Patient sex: M
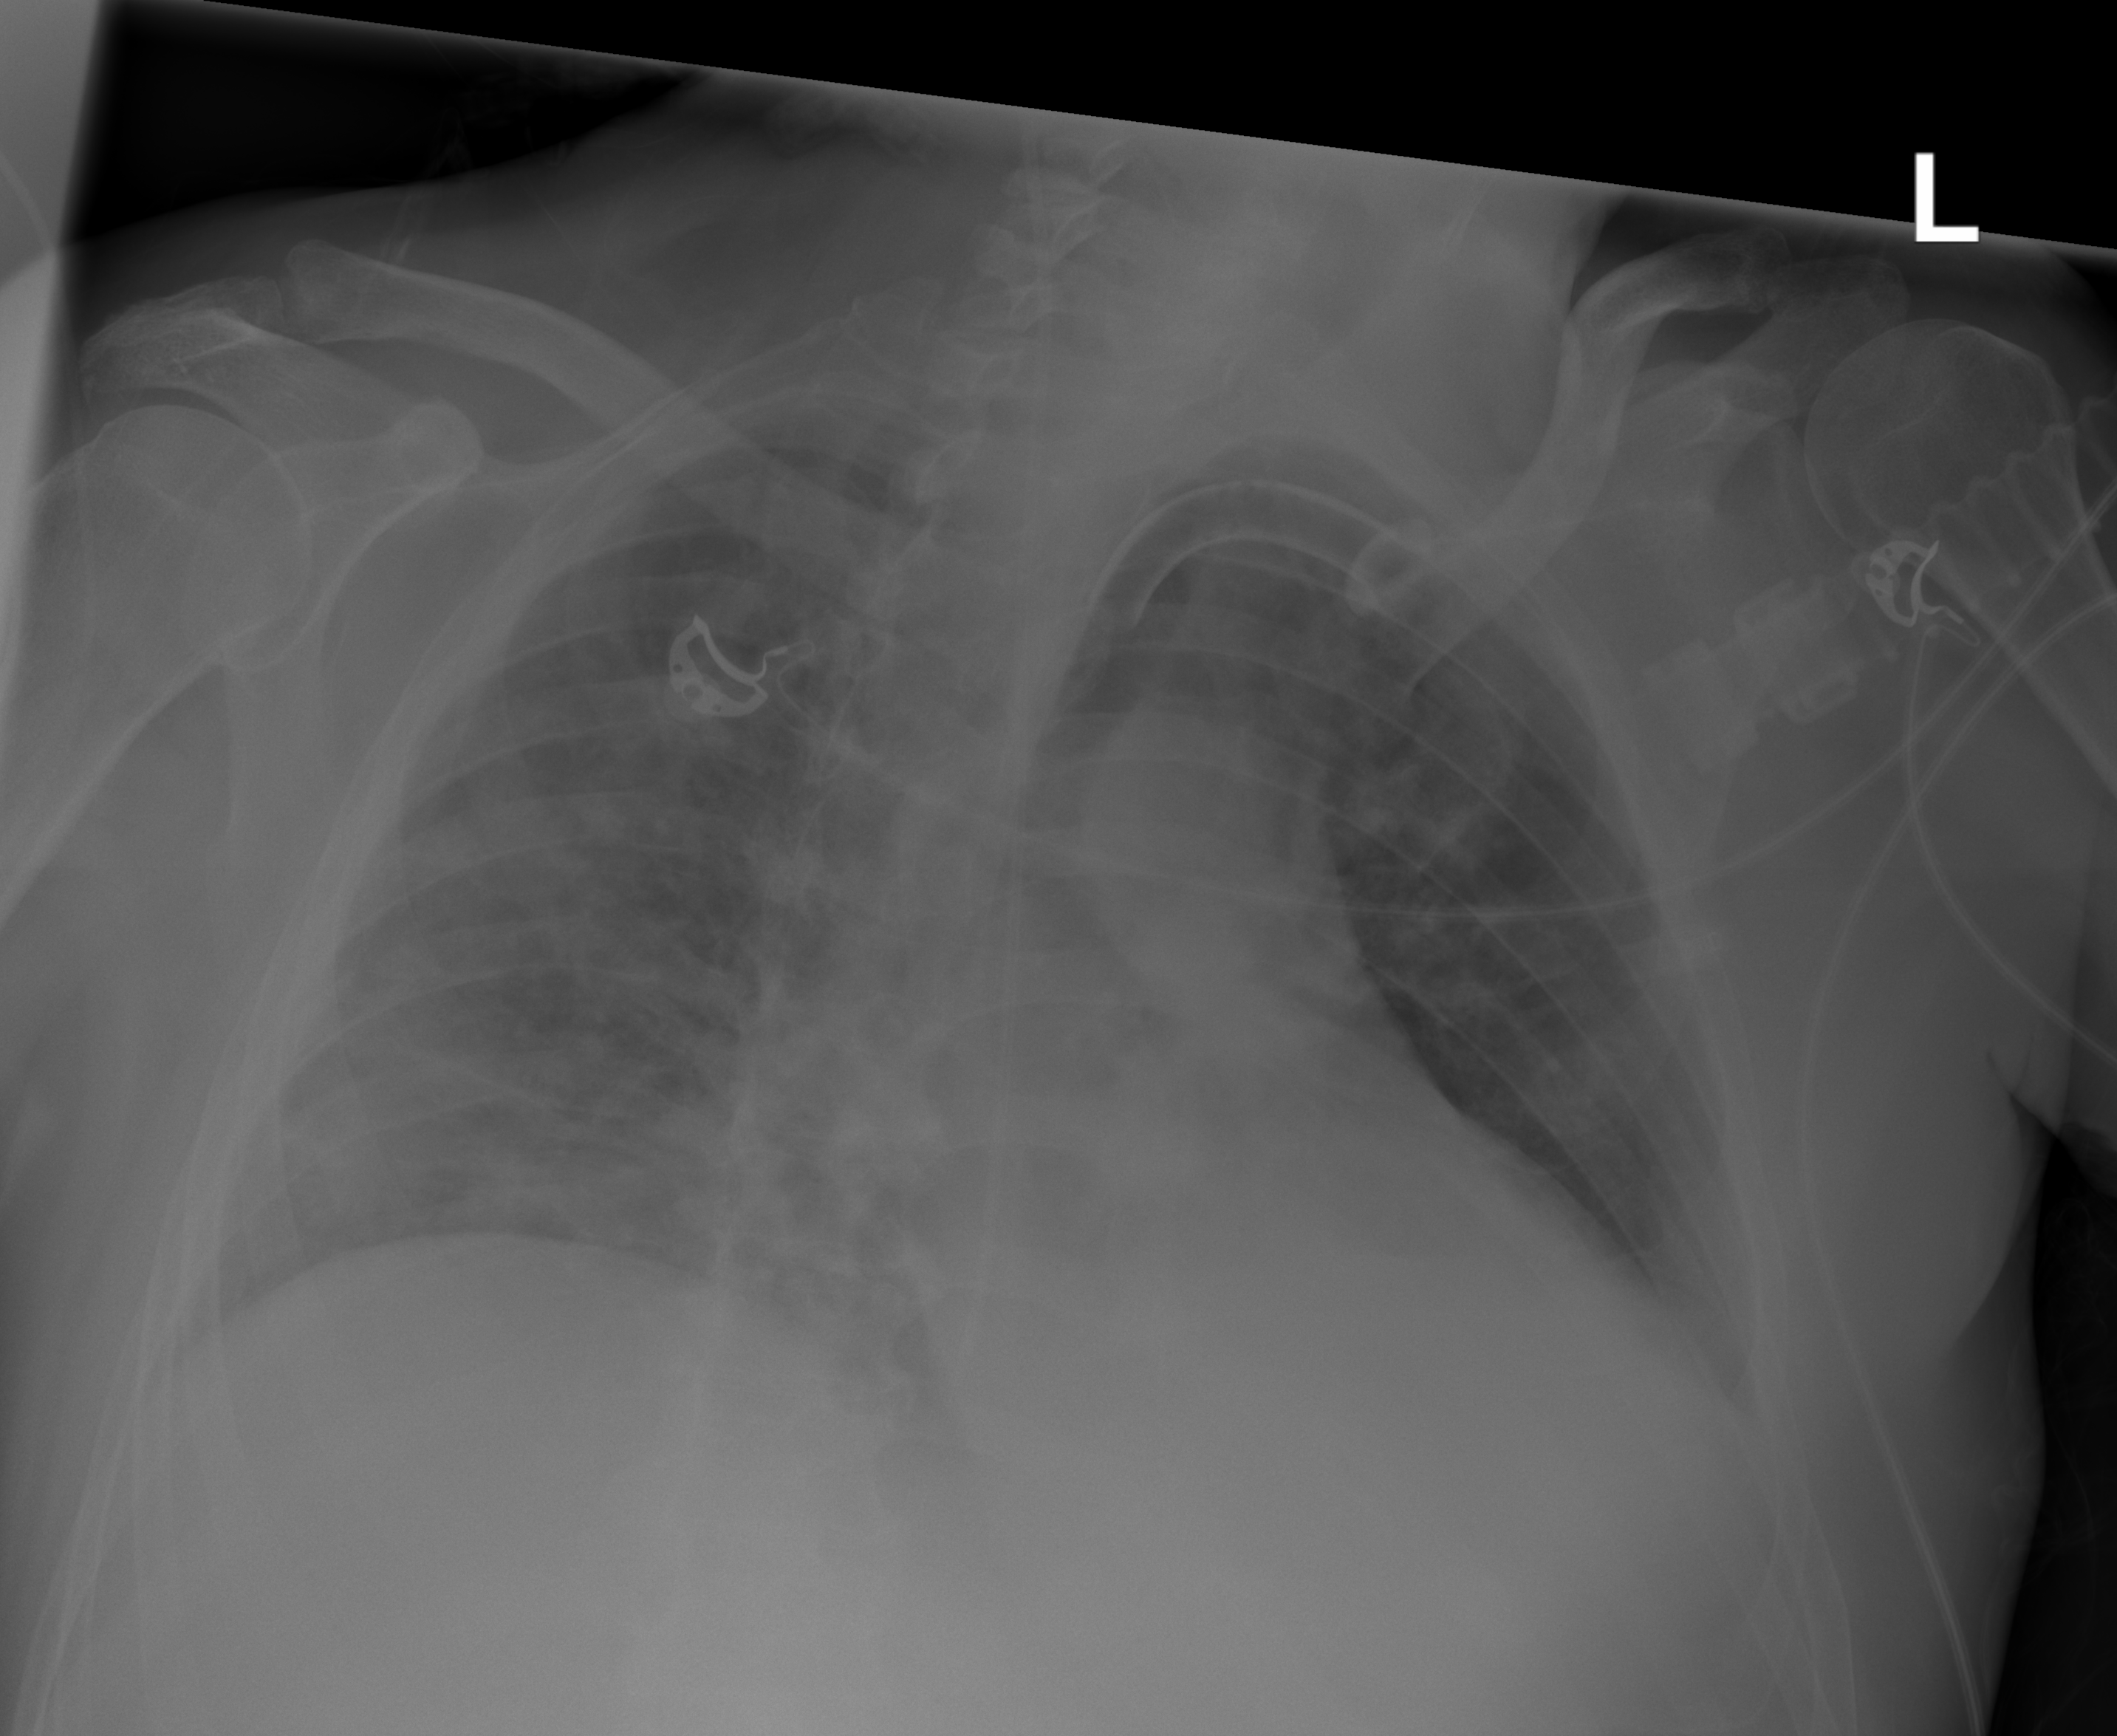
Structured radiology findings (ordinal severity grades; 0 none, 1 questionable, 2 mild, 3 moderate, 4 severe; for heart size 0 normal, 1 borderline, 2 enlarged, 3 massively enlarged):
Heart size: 2
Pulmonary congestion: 0
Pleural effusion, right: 0
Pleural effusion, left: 2
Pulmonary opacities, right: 2
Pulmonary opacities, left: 0
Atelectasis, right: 2
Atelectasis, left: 2